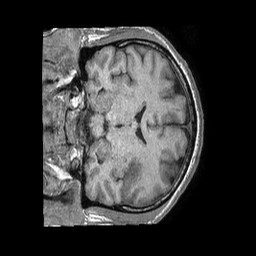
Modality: T1w
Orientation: coronal
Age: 44
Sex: male
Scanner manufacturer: philips
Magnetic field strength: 1.5 T
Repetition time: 0.007925 s
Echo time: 0.003631 s